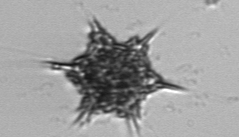
Label: Dictyocha